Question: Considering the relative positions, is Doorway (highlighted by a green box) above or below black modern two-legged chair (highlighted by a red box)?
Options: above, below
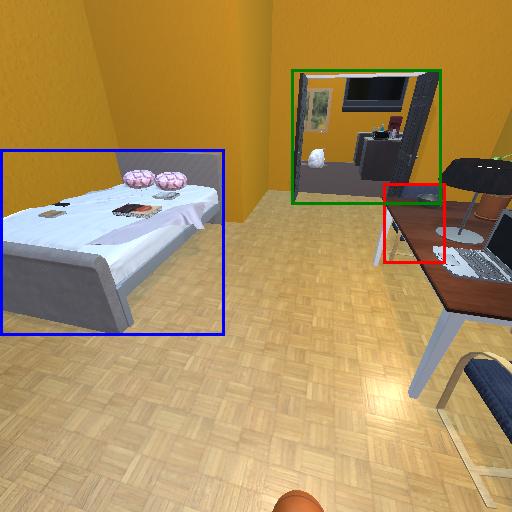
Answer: above